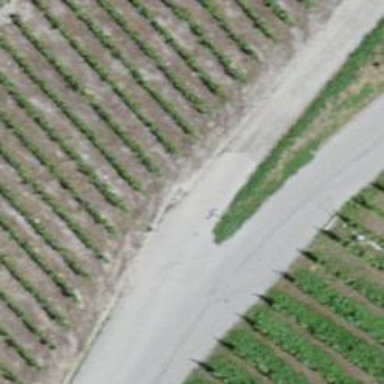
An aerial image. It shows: Well-maintained track road of grade 1.